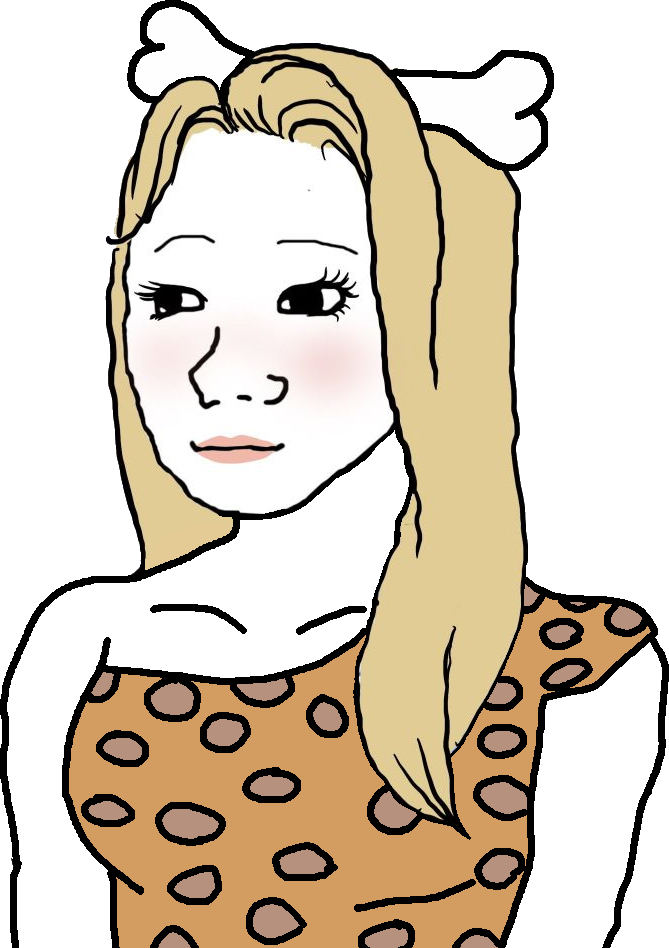
Label: 5_Trad_Wife